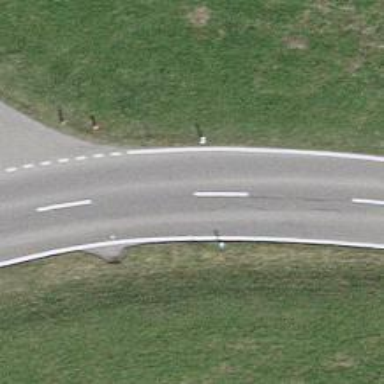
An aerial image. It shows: Tertiary road with asphalt surface.